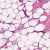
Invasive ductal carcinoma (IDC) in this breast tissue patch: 0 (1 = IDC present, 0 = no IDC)